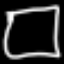
Label: square